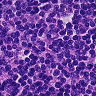
Metastatic tissue present: no